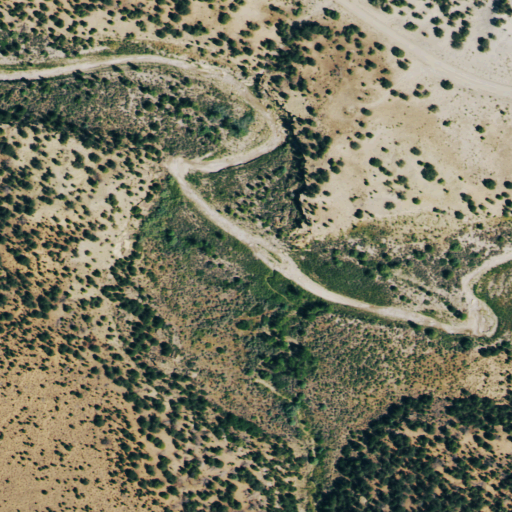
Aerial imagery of valley in Colorado named McKinney Draw containing evergreen forest, shrub, and deciduous forest